Question: I have this issue, I can't figure out how I can make the the arrow transparent.
So basically I just use ':after' to make a 'border' with these values to make an arrow.
But what I would like is to make the arrow transparent so you could see the background image, which is a background image in the 'header' tag.
The CSS:
'''
html,body {
width:100%;
height:auto;
font-family:'open-sans', sans-serif;
}
header {width:100%;}
main {
width:100%;
min-height:50vh;
position:relative;
}
main:after {
top:0;
left:50%;
border:solid transparent;
content:"";
height:0;
width:0;
position:absolute;
border-color: rgba(0, 0, 0, 0);
border-top-color:#2a2a2a;
border-width:60px;
margin-left: -60px;
}
'''
The HTML:
'''
<header class="bg__header">
</header>
<main>
<article></article>
</main>
'''
<URL>
And here a golden example of what I want to achieve:

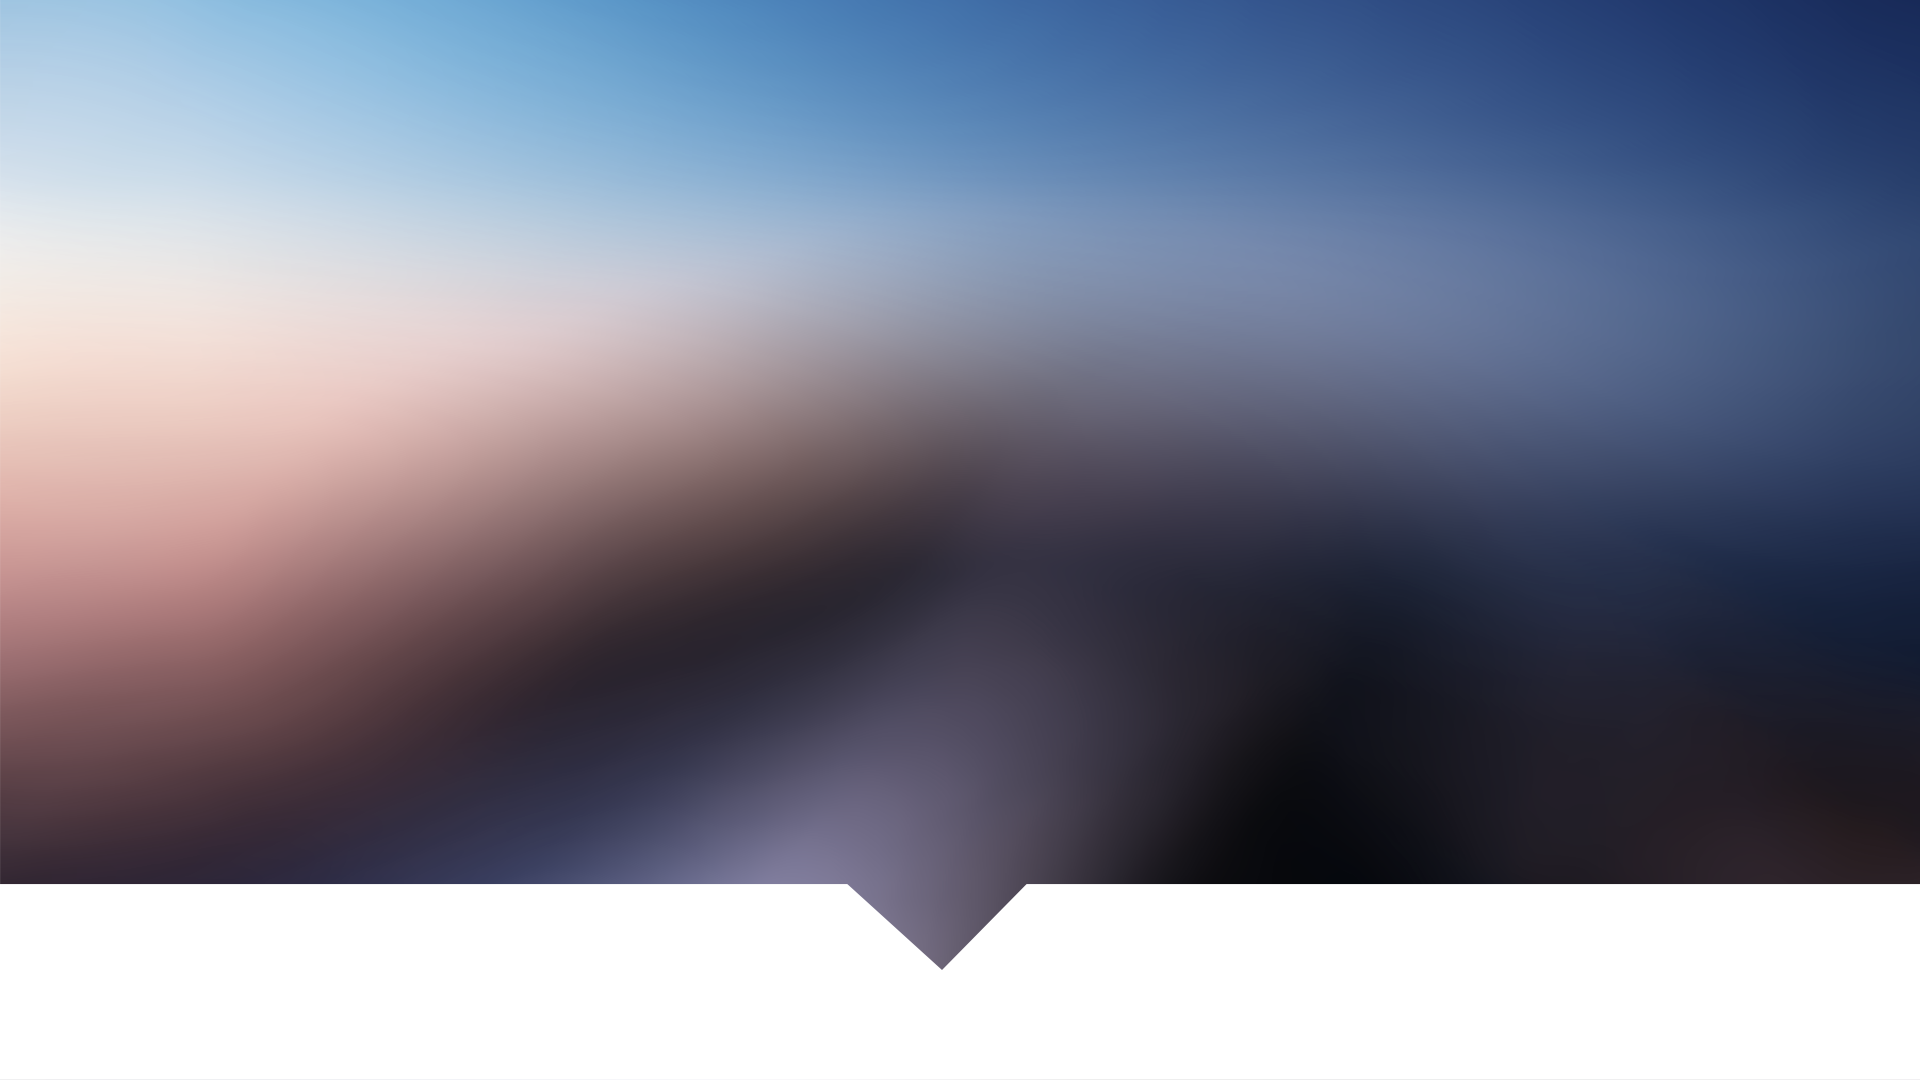
Answer: This can be done but will require some extra pseudo elements. You need to reverse your logic a little and make the arrow "cut out" the background as CSS arrows are achieved using 'border's and can't have background images.
- '.bg__header''position: relative;'- '.bg__header:before''.bg__header:after'- 'main:after'
You've got quite a bit of code in your fiddle so for simplicity sake these are the changes:
'''
.bg__header {
position: relative;
}
.bg__header:before {
content:"";
background-color: white;
height: 60px;
position: absolute;
bottom: 0;
width: 50%;
left: -60px;
}
.bg__header:after {
content:"";
background-color: white;
height: 60px;
position: absolute;
bottom: 0;
width: 50%;
right: -60px;
}
main:after {
border-color: white;
border-top-color: transparent;
top: -60px;
}
'''
<URL>